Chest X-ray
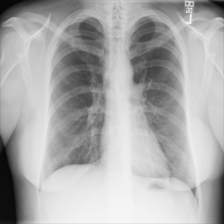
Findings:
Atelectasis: negative
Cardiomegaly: negative
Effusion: negative
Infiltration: negative
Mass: positive
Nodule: negative
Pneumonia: negative
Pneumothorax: negative
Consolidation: negative
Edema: negative
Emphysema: negative
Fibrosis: negative
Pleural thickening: negative
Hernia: negative